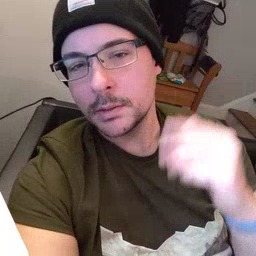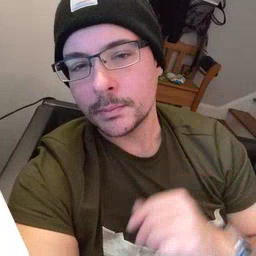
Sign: tree